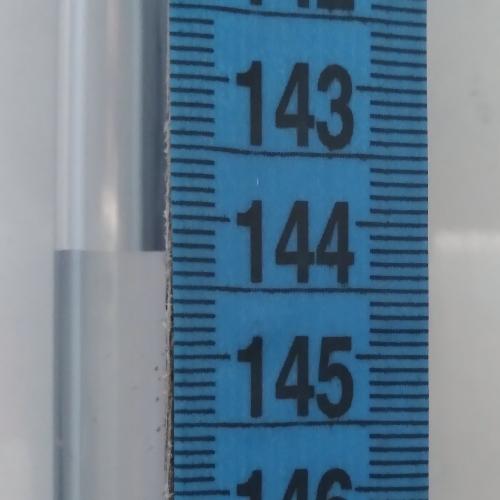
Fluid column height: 144.2 cm